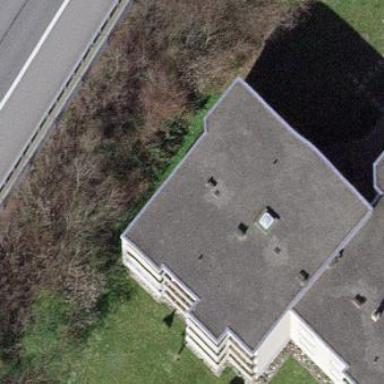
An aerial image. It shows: Residential building.